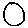
Label: circle